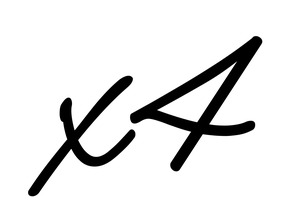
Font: MeowScript-Regular